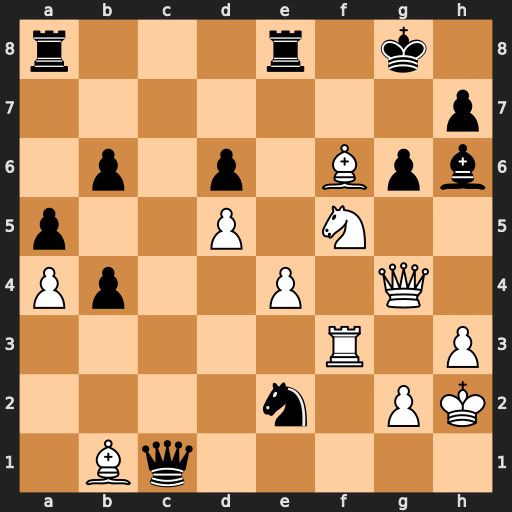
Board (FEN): r3r1k1/7p/1p1p1Bpb/p2P1N2/Pp2P1Q1/5R1P/4n1PK/1Bq5
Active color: w
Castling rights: -
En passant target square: -
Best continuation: Nxh6+ Qxh6 Bd3